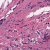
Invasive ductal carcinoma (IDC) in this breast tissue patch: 1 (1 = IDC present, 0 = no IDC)